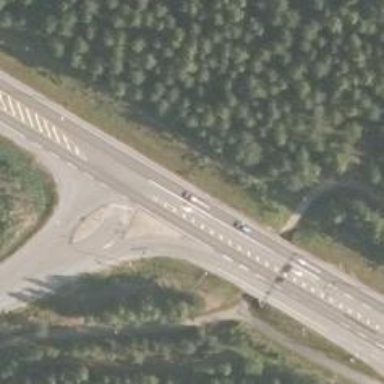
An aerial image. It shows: Asphalt road designated as trunk highway.